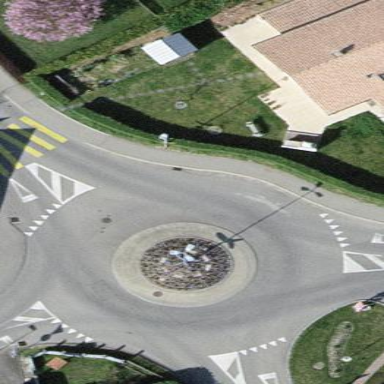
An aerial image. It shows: Tertiary road with asphalt surface leading to roundabout junction.